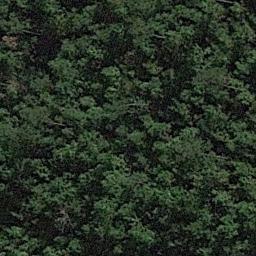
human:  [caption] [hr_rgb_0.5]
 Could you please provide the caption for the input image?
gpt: This is a dense forest .

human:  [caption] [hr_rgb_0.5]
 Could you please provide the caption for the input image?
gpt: The forest has a lot of evenly distributed green trees .

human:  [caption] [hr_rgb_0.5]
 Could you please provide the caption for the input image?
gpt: The forest is full of green trees .

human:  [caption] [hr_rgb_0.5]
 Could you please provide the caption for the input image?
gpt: Many dark green trees are strewn at random in the forest .

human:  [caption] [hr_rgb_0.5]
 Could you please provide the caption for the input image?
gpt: A forest with many green trees .